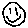
Label: smiley face